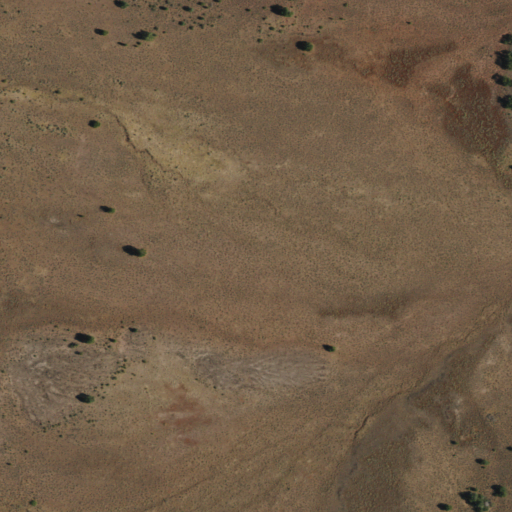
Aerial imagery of depression(s) in Nevada named Little Sawmill Basin containing grassland and shrub